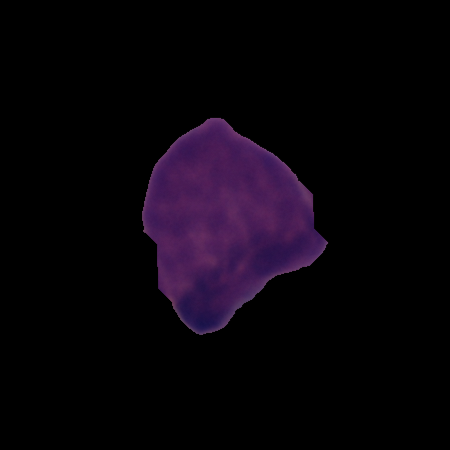
Label: cancer